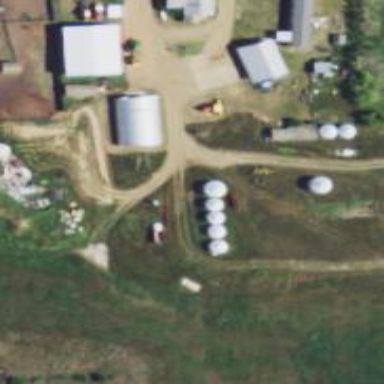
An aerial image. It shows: Silo.